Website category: university
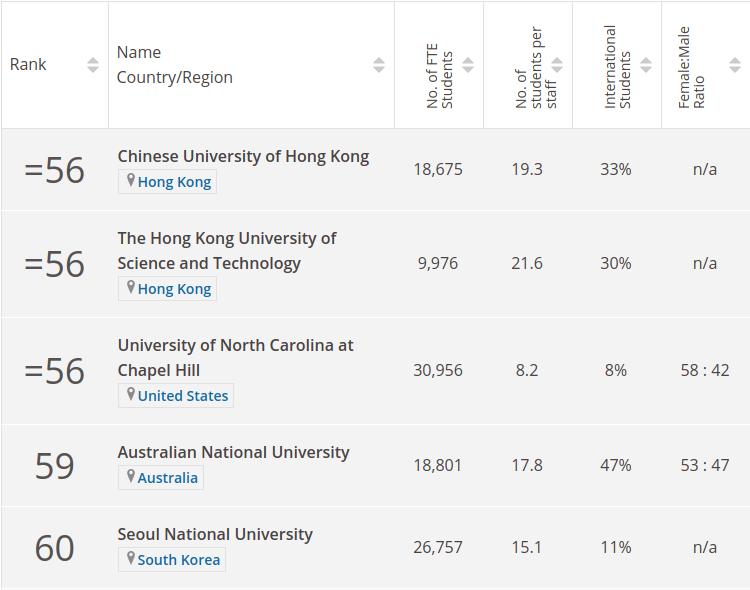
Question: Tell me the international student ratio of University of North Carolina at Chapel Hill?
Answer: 8%

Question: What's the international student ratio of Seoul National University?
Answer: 11%

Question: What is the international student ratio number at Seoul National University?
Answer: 11%

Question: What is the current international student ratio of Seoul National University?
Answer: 11%

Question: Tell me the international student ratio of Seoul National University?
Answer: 11%

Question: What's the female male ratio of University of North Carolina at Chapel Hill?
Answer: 58 : 42

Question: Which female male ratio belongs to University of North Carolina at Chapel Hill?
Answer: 58 : 42

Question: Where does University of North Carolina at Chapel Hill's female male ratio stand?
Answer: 58 : 42

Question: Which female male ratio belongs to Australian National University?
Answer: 53 : 47

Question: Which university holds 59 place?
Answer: Australian National University

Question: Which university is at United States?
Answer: University of North Carolina at Chapel Hill

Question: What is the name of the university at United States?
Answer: University of North Carolina at Chapel Hill

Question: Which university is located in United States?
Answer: University of North Carolina at Chapel Hill

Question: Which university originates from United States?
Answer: University of North Carolina at Chapel Hill

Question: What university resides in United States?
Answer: University of North Carolina at Chapel Hill

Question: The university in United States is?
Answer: University of North Carolina at Chapel Hill

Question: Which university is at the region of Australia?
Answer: Australian National University

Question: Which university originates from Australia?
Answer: Australian National University

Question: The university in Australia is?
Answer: Australian National University

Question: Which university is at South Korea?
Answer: Seoul National University

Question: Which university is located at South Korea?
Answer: Seoul National University

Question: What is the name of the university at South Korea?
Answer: Seoul National University

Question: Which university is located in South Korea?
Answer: Seoul National University

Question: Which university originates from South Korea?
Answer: Seoul National University

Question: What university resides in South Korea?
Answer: Seoul National University

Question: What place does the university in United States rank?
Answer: =56

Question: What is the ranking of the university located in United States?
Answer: =56

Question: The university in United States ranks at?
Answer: =56

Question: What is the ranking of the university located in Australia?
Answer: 59

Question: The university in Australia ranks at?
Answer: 59

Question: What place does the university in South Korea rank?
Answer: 60

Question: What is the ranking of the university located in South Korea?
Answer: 60

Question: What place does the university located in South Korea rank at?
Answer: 60

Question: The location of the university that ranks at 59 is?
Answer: Australia

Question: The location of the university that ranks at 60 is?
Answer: South Korea